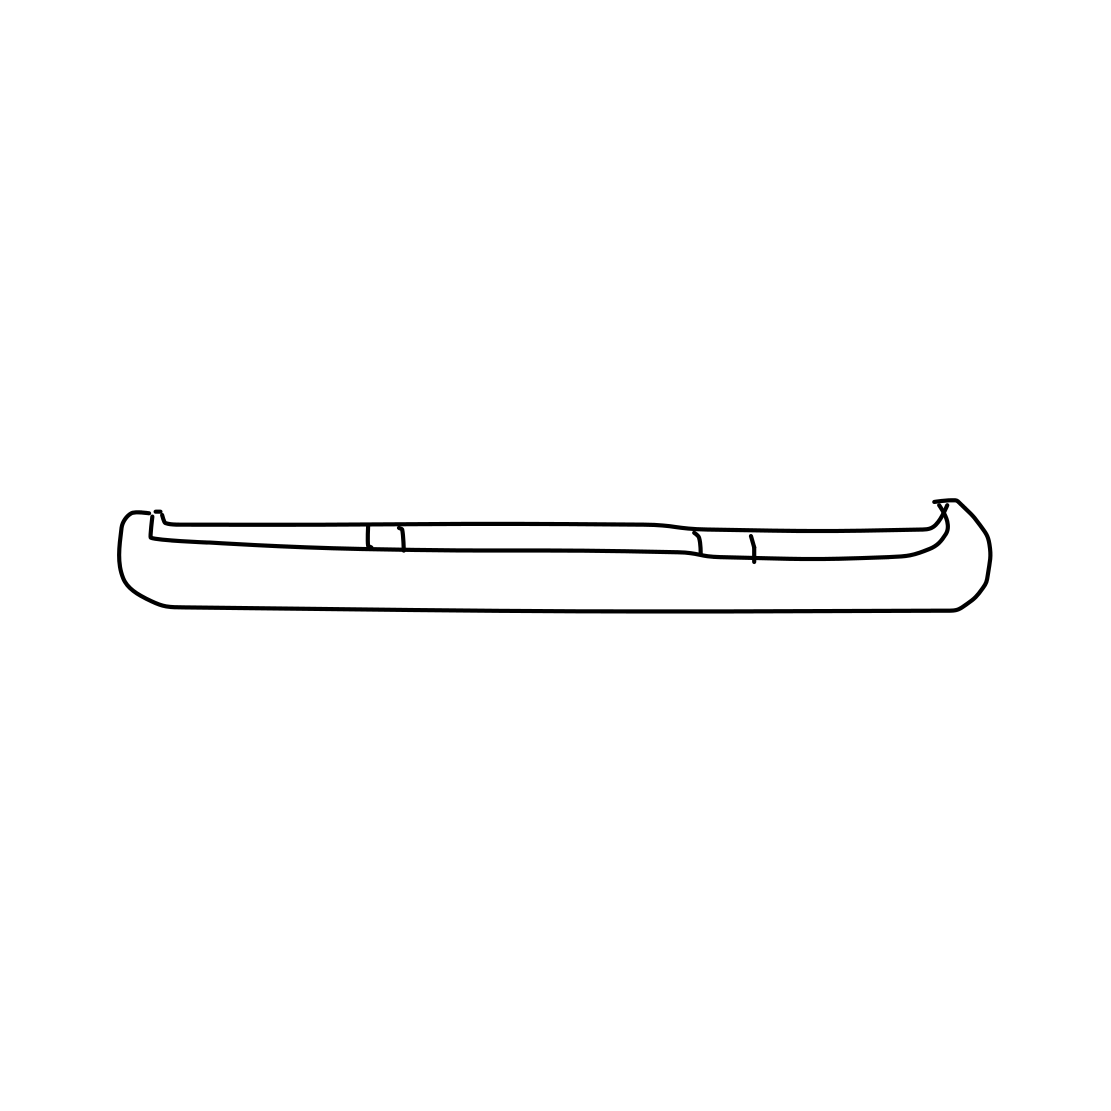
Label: canoe